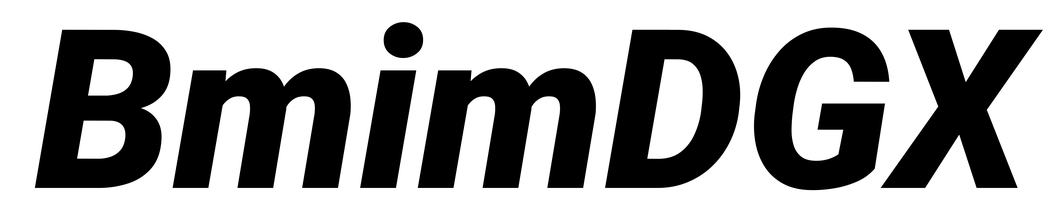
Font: Roboto-Italic_Black_Italic